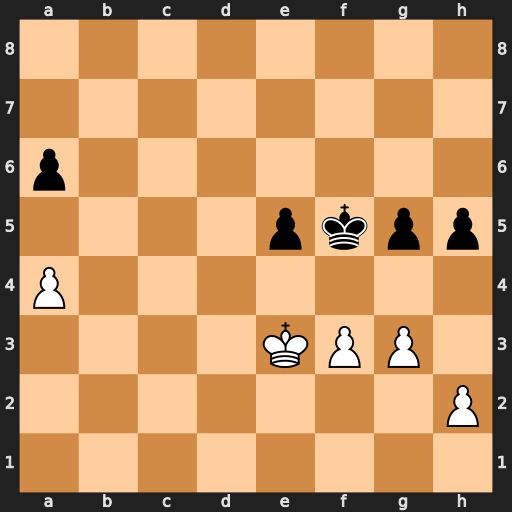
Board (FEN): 8/8/p7/4pkpp/P7/4KPP1/7P/8
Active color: w
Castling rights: -
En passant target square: -
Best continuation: h3 Ke6 a5 Kf5 Kd3 h4 gxh4 gxh4 Ke3